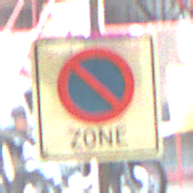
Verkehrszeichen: BeginnEingeschraenktesHalteverbotZone
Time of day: Midday
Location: Indoor (Urban)
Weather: NotSpecified
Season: NotSpecified
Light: Natural